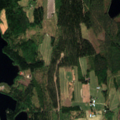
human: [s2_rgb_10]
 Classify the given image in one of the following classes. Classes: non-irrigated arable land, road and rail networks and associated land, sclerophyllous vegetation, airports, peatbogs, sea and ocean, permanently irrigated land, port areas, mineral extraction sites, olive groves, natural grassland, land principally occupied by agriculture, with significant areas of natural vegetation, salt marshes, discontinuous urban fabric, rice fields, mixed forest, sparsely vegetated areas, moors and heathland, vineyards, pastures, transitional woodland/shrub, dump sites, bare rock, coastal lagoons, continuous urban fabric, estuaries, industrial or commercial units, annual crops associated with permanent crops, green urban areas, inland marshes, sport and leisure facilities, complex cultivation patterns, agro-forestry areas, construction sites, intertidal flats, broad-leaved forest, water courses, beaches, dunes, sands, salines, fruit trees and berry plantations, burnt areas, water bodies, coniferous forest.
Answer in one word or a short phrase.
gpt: land principally occupied by agriculture, with significant areas of natural vegetation, coniferous forest, mixed forest, transitional woodland/shrub, water bodies